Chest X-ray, PA view. Patient: 15 years old, sex M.
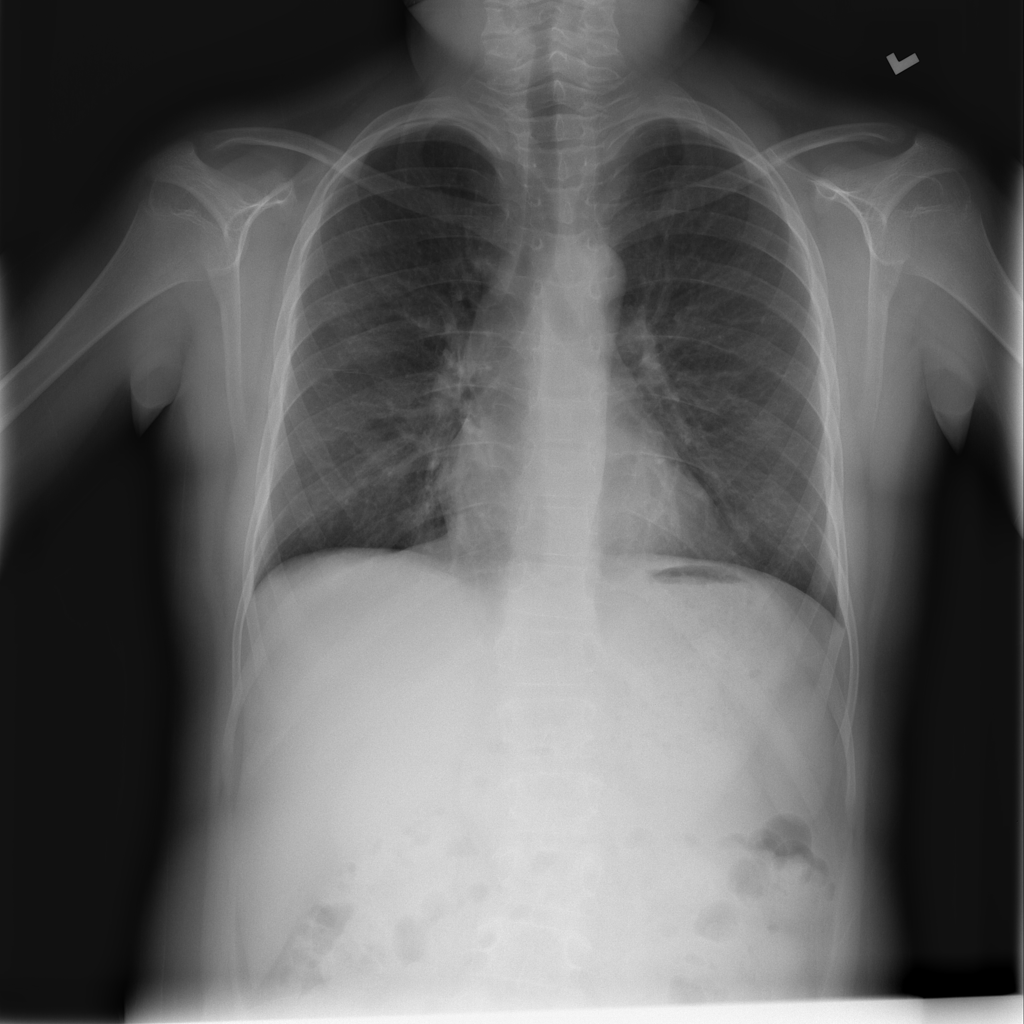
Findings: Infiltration